Question: Attribute separates from the bracket. Here is a printscreen and in the red foursquare you can see how attribute is in the new line from the bracket.

I have uninstalled extension "bracket pair colorizer"
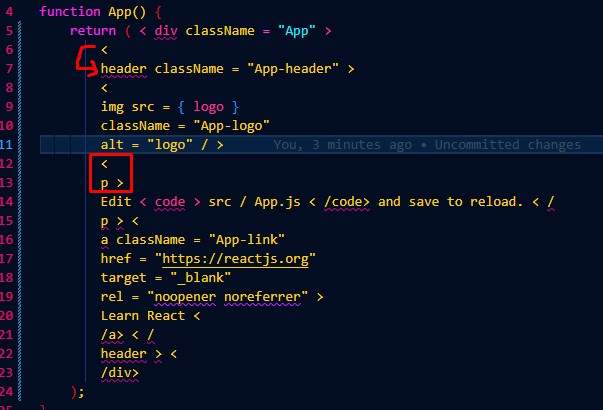
Answer: - 'Settings''Wrap Attributes''HTML Format'-